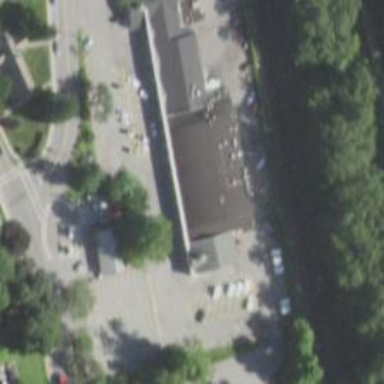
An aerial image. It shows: Post office.